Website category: university
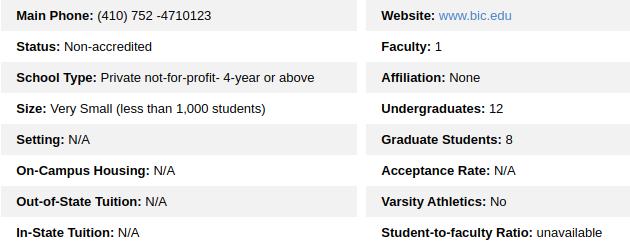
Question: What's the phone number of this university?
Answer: (410) 752 -4710123

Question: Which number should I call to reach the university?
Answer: (410) 752 -4710123

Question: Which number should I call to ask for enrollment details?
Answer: (410) 752 -4710123

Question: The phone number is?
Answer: (410) 752 -4710123

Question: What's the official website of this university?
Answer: www.bic.edu

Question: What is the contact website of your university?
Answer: www.bic.edu

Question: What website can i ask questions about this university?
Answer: www.bic.edu

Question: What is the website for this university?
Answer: www.bic.edu

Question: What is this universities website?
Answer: www.bic.edu

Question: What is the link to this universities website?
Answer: www.bic.edu

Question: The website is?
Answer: www.bic.edu

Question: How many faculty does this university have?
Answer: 1

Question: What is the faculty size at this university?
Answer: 1

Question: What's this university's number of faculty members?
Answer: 1

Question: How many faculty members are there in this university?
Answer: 1

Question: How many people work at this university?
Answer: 1

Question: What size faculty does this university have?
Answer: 1

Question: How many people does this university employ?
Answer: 1

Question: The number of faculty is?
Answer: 1

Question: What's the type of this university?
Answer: Private not-for-profit- 4-year or above

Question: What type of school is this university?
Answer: Private not-for-profit- 4-year or above

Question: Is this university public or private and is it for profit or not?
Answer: Private not-for-profit- 4-year or above

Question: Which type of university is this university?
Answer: Private not-for-profit- 4-year or above

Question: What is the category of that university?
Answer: Private not-for-profit- 4-year or above

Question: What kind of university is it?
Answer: Private not-for-profit- 4-year or above

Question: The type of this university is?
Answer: Private not-for-profit- 4-year or above

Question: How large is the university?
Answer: Very Small (less than 1,000 students)

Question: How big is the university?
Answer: Very Small (less than 1,000 students)

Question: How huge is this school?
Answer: Very Small (less than 1,000 students)

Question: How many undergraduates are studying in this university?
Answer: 12

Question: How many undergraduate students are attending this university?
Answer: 12

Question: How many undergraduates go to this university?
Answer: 12

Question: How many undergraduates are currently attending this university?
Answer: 12

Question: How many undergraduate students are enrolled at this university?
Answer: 12

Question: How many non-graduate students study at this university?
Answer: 12

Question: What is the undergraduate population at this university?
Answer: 12

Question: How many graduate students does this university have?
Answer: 8

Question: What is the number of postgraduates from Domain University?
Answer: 8

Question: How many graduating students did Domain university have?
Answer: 8

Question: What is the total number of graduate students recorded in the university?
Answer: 8

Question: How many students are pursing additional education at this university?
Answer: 8

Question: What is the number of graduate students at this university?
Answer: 8

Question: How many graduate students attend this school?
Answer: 8

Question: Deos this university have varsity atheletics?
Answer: No

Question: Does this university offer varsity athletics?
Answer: No

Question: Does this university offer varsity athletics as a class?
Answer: No

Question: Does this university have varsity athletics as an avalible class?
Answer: No

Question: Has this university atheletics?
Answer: No

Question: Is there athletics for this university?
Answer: No

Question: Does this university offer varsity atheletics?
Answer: No

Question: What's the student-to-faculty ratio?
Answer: unavailable

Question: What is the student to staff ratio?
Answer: unavailable

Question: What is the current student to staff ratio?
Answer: unavailable

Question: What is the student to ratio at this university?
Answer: unavailable

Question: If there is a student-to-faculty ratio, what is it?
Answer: unavailable

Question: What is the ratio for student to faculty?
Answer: unavailable

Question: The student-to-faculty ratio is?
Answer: unavailable